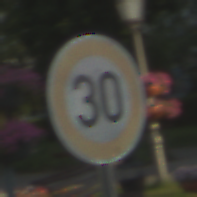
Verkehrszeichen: Geschwindigkeit30
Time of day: SunriseSunset
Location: Outdoor (Suburban)
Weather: PartlyCloudy
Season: NotSpecified
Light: Natural